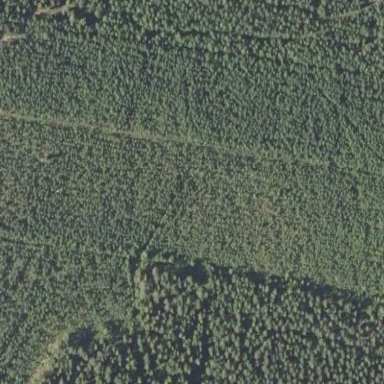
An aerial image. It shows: Forest with evergreen needle-leaved trees.